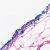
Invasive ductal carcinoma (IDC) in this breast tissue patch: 0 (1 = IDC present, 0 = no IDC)